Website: apple
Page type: customer-info-address
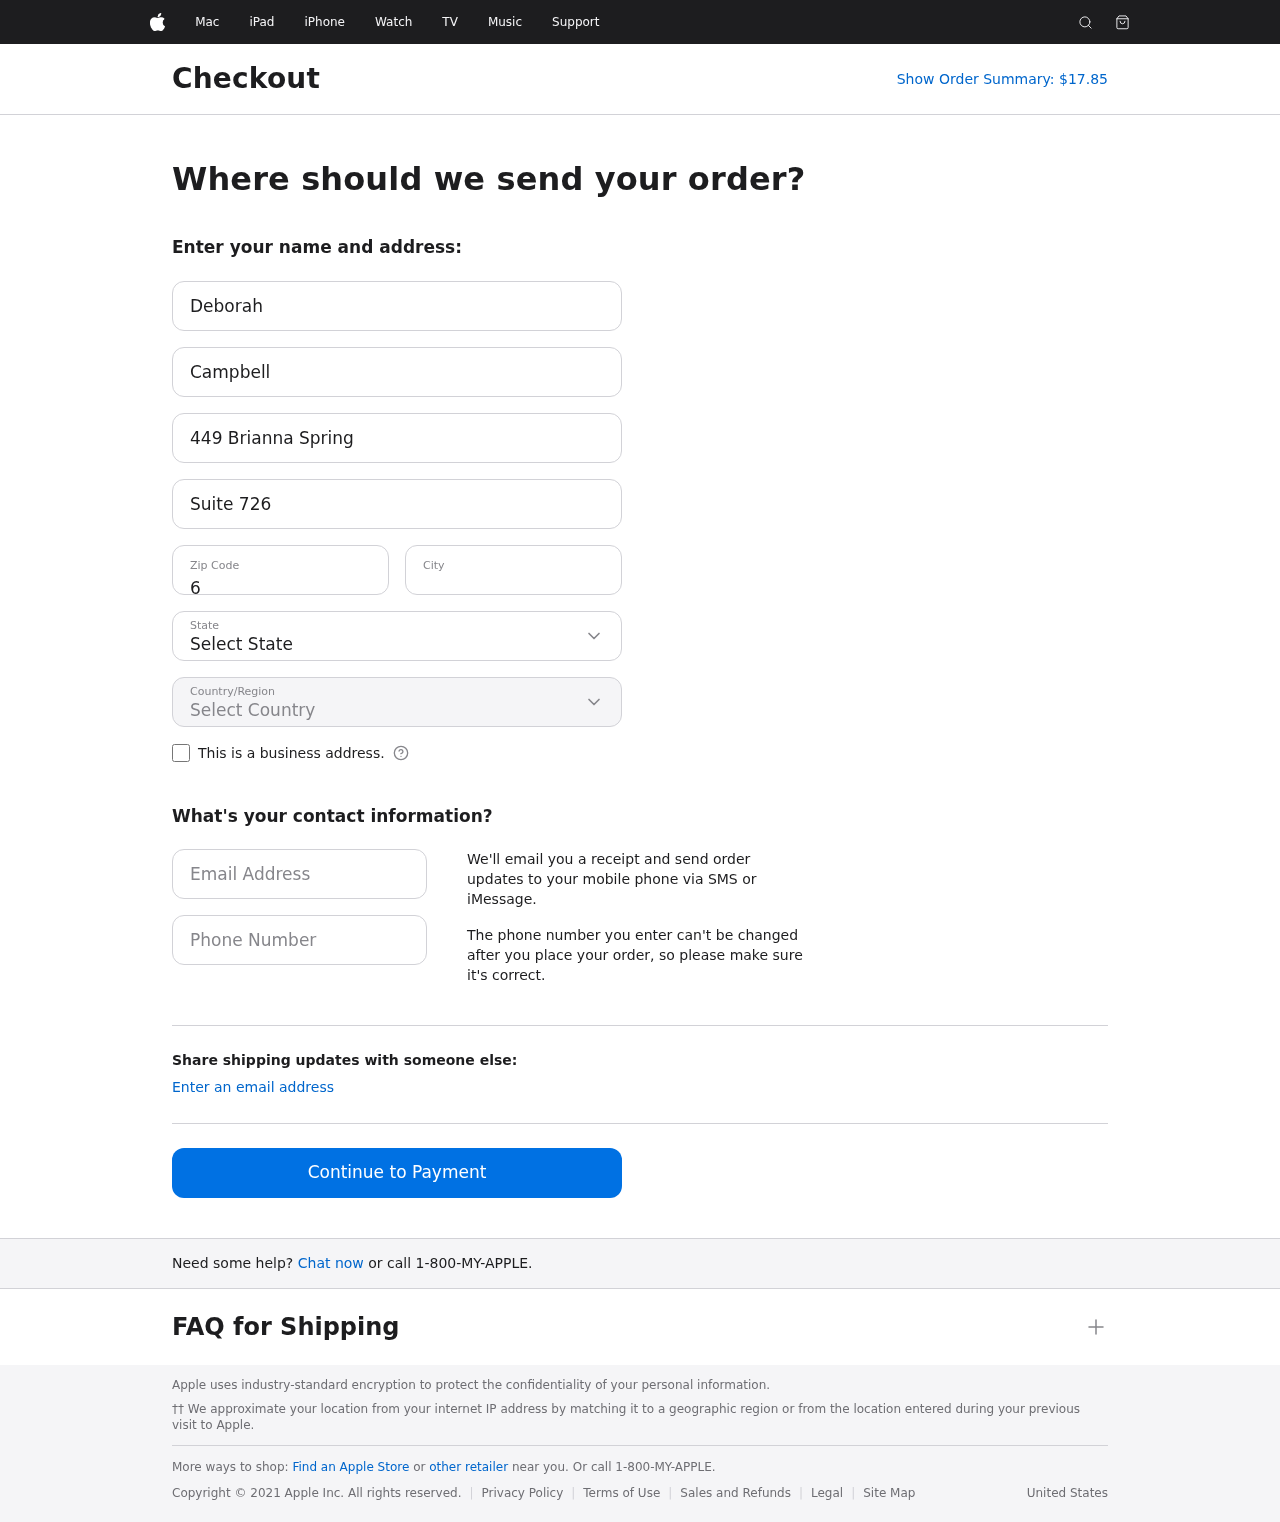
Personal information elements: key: PII_CITY
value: North Andre
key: PII_COUNTRY
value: United States
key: PII_EMAIL
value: dcampbell@gmail.com
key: PII_FIRSTNAME
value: Deborah
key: PII_LASTNAME
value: Campbell
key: PII_PHONE
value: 7734395206
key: PII_POSTCODE
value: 61726
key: PII_STATE
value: New Hampshire
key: PII_STREET
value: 449 Brianna Spring
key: PII_STREET2
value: Suite 726
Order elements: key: ORDER_TOTAL
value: Show Order Summary: $17.85